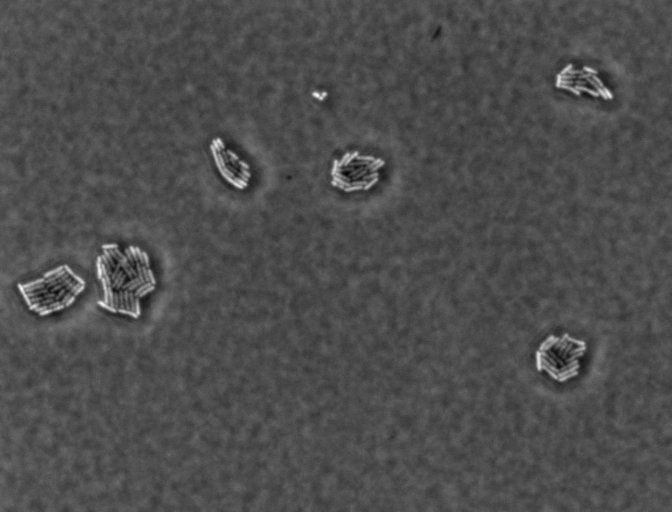
Salmonella enterica Enteritidis